Question: I am wondering on how to do this
in Pic1 SEG3.For example, I know how to do whats in SEG1/SEG2 with this 'Vector3 position = controlPoints<URL>,
but I want to know how to do this in SEG3(which we'll come around in second). As you can see in SEG2 when I move it, the subPoints will always stay in the center, but I want to know how to move it like in SEG3 so that sub points stay specific distance(int distanceCP) away from the controlPoints, would anyone know how to do this??
Pic1

---
'''
public class Points : MonoBehaviour
{
public Transform[] points;
public GameObject GameObj;
public float GameObjectAmount = 2;
void Start()
{
duplicateObject(GameObj, (int) GameObjectAmount);
}
public void duplicateObject(GameObject original, int howmany)
{
howmany++;
for (int i = 0; i < points.Length-1; i++)
{
for (int j = 1; j < howmany; j++)
{
Vector3 position = points[i].position + j * (points[i + 1].position - points[i].position) / howmany;
Instantiate(original, position, Quaternion.identity);
}
}
}
}
'''
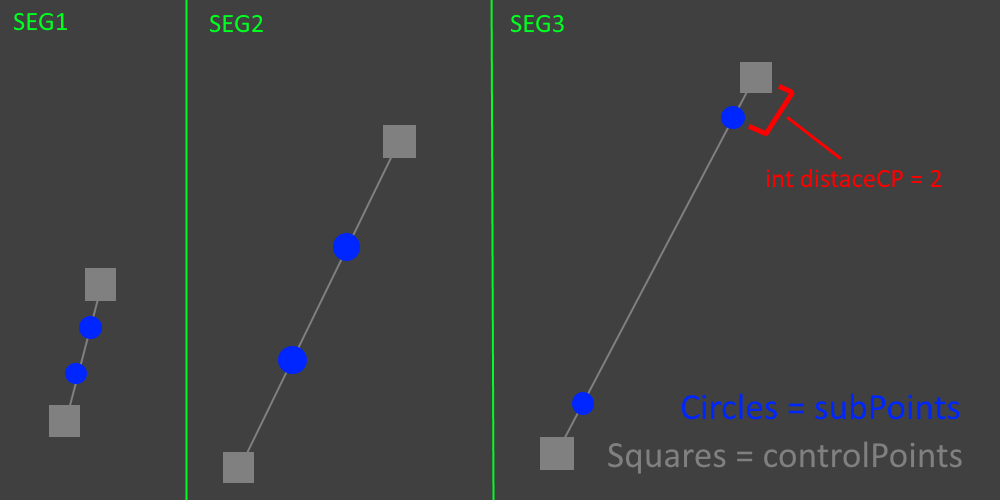
Answer: This can be done with Unity's <URL> API. You can use it to modify both 'controlPoints'.
'''
controlPoint1 = somePos;
controlPoint2 = someOtherPos;
'''
then use <URL> 'GetPoint' function to get the offset of 'controlPoint1'.
'''
var offsetDistance = 5;
Ray myRay= new Ray();
offsetRayFrom.origin = controlPoint1 ;
offsetRayFrom.direction = controlPoint2 - controlPoint1 ;
Vector3 newFromDisance = offsetRayFrom.GetPoint(offsetDistance);
controlPoint1 = newFromDisance; //Change 'From' Distance
'''
Now, do the-same thing to the 'controlPoint2' position, but flip the origin and direction values, then you can now use those two new values(Vector3) in your 'for' loop.
I couldn't understand your code so I modified my personal position to chunk positions function to include 'offset' parameter. It is commented. You can read the comments to understand what's going on under the hood.
It takes the 2 positions ('controlPoint1' and 'controlPoint2'), then a 'Vector3' array to store the result, followed by chunk amount(howmany), 'bool' to tell it if to use offset or not, then finally the distance offset. 'result'.
'''
void posToChunkDistances(Vector3 from, Vector3 to, Vector3[] result, int chunkAmount, bool useOffset = false, float offsetDistance = -1f)
{
//Change from and to values if we want to use offset
if (useOffset)
{
Debug.Log("Use Offset");
//Un-Comment to Allow negative offset?
//offsetDistance = Mathf.Abs(offsetDistance);
//Find new 'From' Distance
Ray offsetRayFrom = new Ray();
offsetRayFrom.origin = from;
offsetRayFrom.direction = to - from;
Vector3 newFromDisance = offsetRayFrom.GetPoint(offsetDistance);
from = newFromDisance; //Change 'From' Distance
//Find new 'To' Distance
Ray offsetRayTo = new Ray();
offsetRayTo.origin = to;
offsetRayTo.direction = from - to;
Vector3 newToDisance = offsetRayTo.GetPoint(offsetDistance);
to = newToDisance; //Change 'To' Distance
}
//divider must be between 0 and 1
float divider = 1f / chunkAmount;
float linear = 0f;
if (chunkAmount == 0)
{
Debug.LogError("chunkAmount Distance must be > 0 instead of " + chunkAmount);
return;
}
if (chunkAmount == 1)
{
result[0] = Vector3.Lerp(from, to, 0.5f); //Return half/middle point
return;
}
for (int i = 0; i < chunkAmount; i++)
{
if (i == 0)
{
linear = divider / 2;
}
else
{
linear += divider; //Add the divider to it to get the next distance
}
// Debug.Log("Loop " + i + ", is " + linear);
result[i] = Vector3.Lerp(from, to, linear);
}
}
'''
:
'''
public GameObject testCubePrefab;
public Transform dst1;
public Transform dst2;
void Start()
{
int myDistances = 2;
Vector3[] distancesResult = new Vector3[myDistances];
posToChunkDistances(dst1.position, dst2.position, distancesResult, myDistances, true, 5f);
for (int i = 0; i < distancesResult.Length; i++)
{
Instantiate(testCubePrefab, distancesResult[i], Quaternion.identity);
}
}
'''